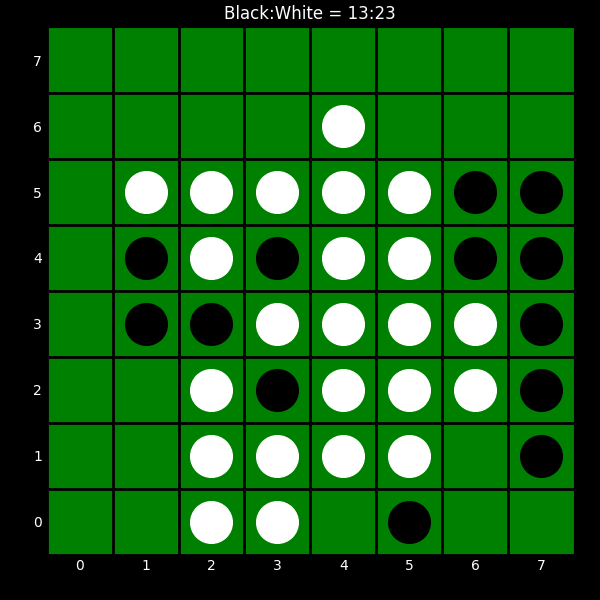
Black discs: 13
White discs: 23